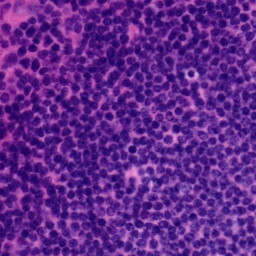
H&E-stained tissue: Tonsil